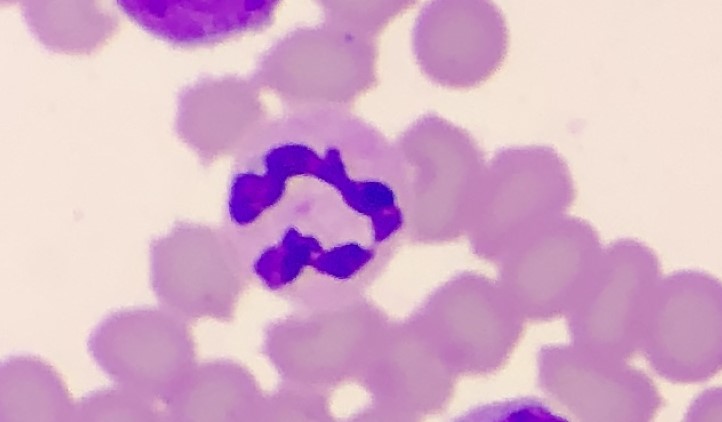
White blood cell type: Neutrophil